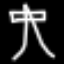
Label: The Eiffel Tower